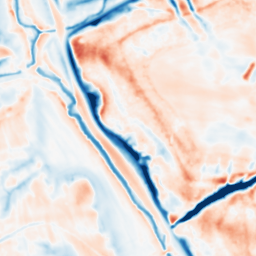
Category: multiscale
Decomposition family: dog_multiscale
Decomposition parameters: sigma_ratio: 1.4
n_scales: 6
base_sigma: 1
Upsampling method: quintic
Upsampling parameters: scale: 4
Upsampling scale: 4